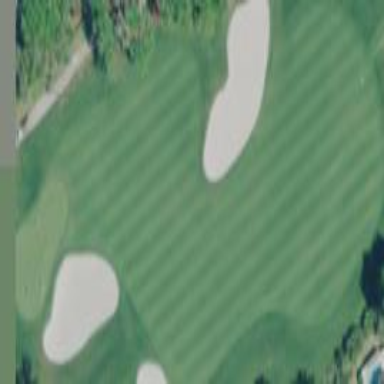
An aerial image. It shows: Well-maintained grass fairway on golf course.